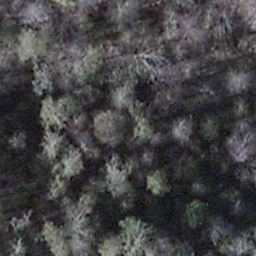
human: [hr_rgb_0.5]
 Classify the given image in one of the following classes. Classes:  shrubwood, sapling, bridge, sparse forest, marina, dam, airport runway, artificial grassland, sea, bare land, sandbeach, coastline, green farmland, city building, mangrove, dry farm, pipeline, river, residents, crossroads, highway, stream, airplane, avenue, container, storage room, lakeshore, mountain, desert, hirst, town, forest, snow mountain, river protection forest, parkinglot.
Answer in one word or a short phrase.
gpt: shrubwood